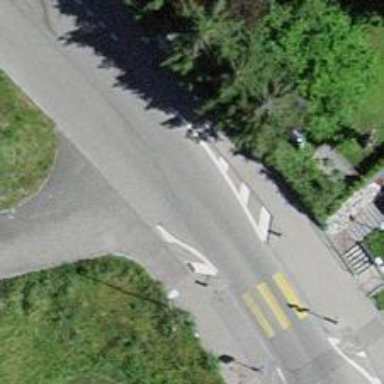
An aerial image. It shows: Tertiary road.